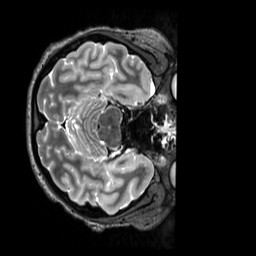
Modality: T2w
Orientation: axial
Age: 24
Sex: female
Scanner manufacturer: siemens
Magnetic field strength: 3 T
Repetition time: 3.2 s
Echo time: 0.728 s